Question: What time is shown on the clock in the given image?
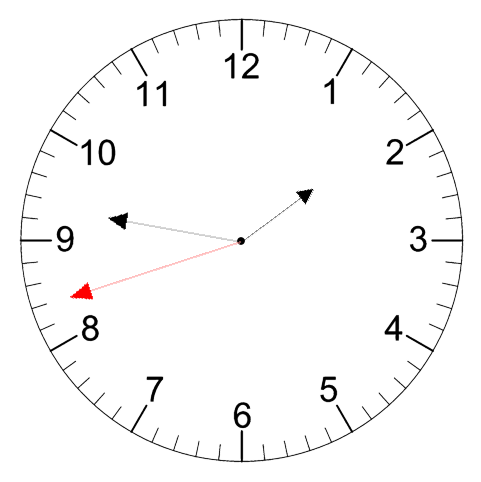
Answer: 01:46:42